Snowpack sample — Buffalo Mountain, Silverthorne, Colorado, USA (2/22/26, 2:02 PM MST)
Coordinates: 39.622, -106.113
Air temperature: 33 °F
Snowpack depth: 63 cm
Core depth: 20 cm
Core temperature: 23 °F
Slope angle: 11°, slope face: 116°
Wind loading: low
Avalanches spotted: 0
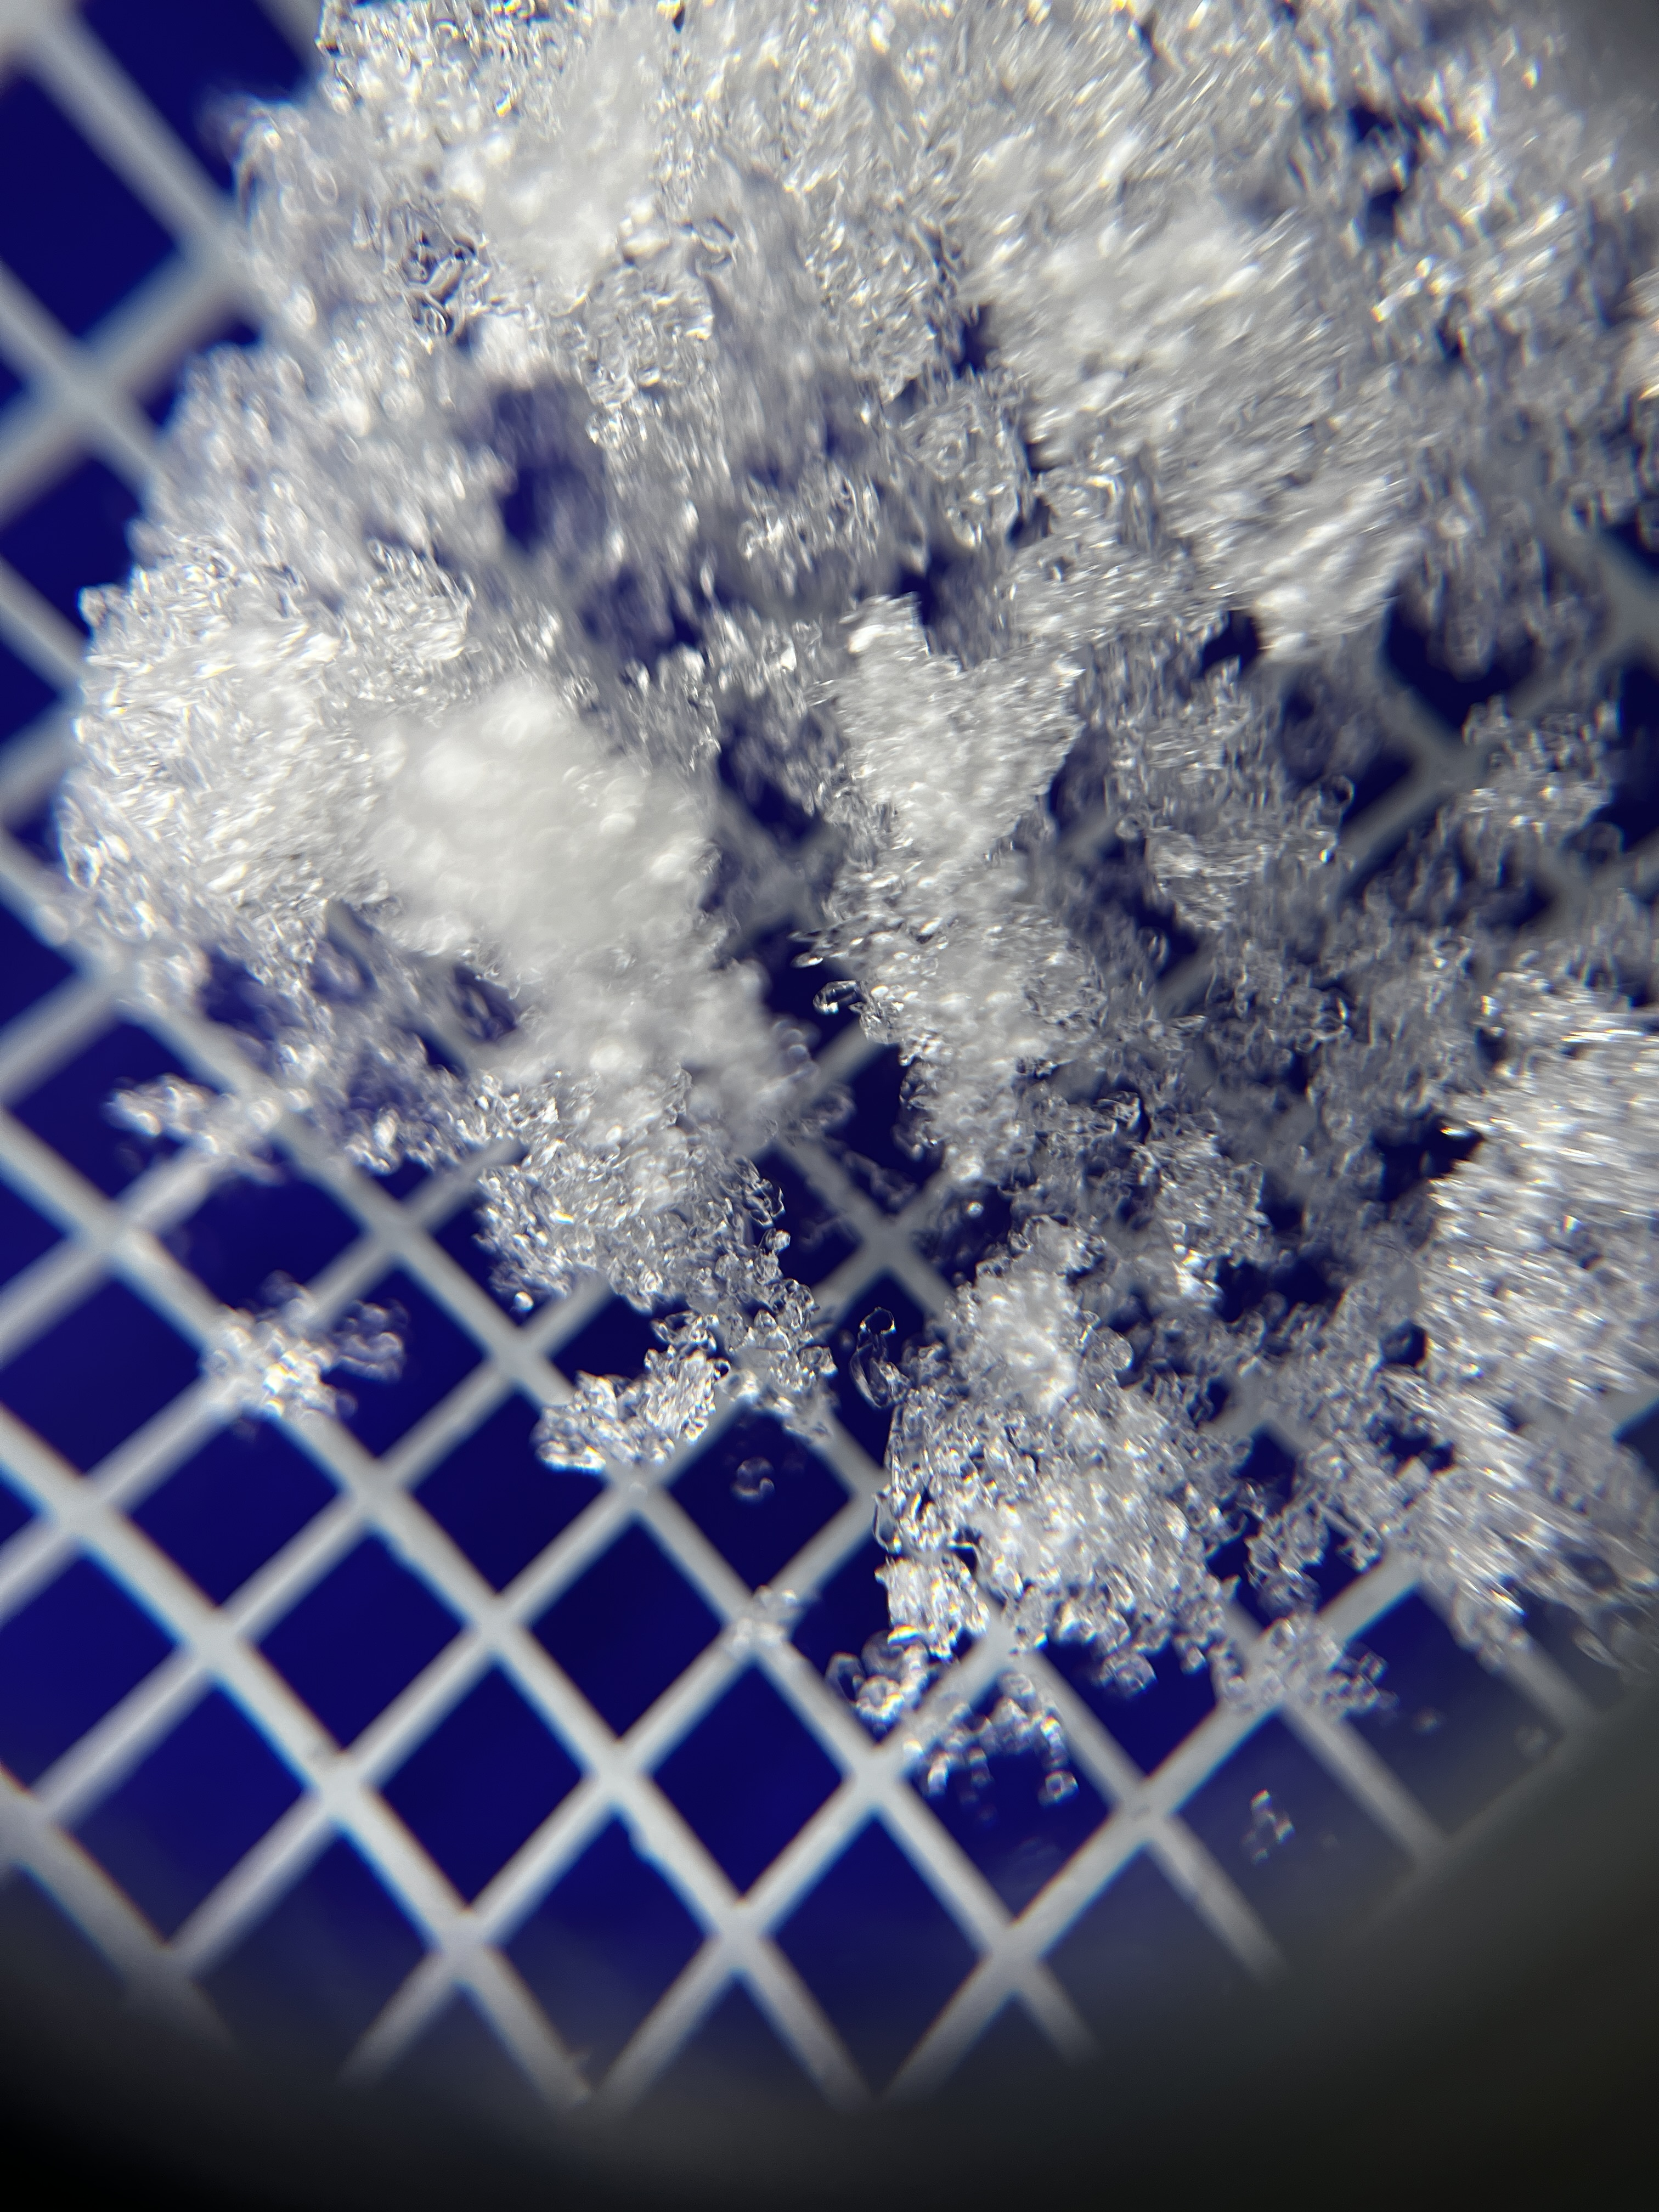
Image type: magnified_profile
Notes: In a firebreak similar to site 1, minimal wind loading with no spotted avalanches (not many faces in view though)